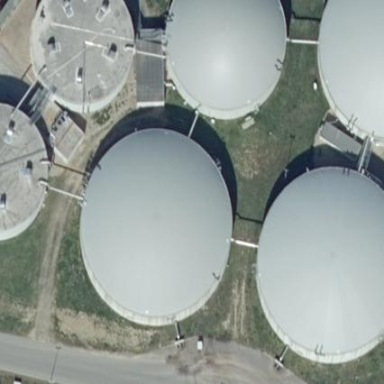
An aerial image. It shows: Storage tank with man-made structure.